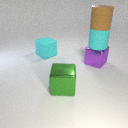
large cyan rubber cube to the left of large purple metal cube